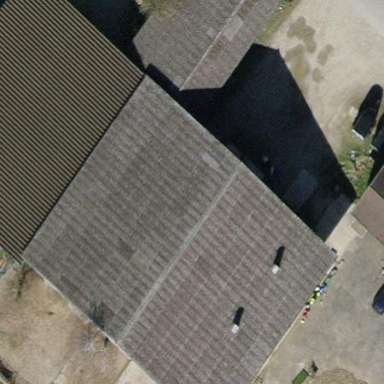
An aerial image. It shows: Gabled roof on farm auxiliary building.